Question: I am intentionally creating an error in first task ('create file-1') in block to handle error. The rescue block triggers fine and does the job but then the second task ('create file-2') in block is not executed at all. Why so? how can I ensure that all tasks in my block are executed?
My playbook. Please note the commented lines

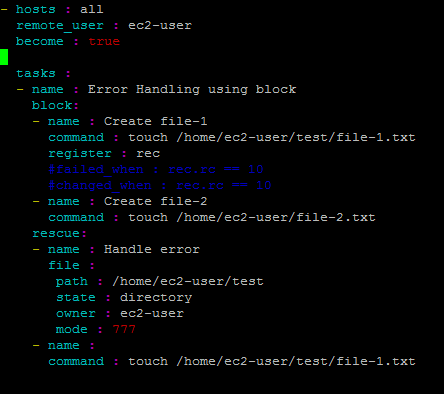
Answer: Your playbook is behaving correctly. A 'rescue' block is a form of exception handling. It allows you to catch and respond to an error that would otherwise cause your playbook to exit, but all other tasks in the block will be skipped. Playbook execution will continue the current block.
If you want to ensure that the second task executes, you could place them in two separate blocks:
'''
- block:
- name: create file-1
command: touch /path/to/file-1.txt
rescue:
- name: handle error
debug:
msg: do some error handling here
- block:
- name: create file-2
command: touch /path/to/file-2.txt
register: file1
rescue:
- name: handle error
debug:
msg: do some error handling here
'''
Or set 'ignore_errors: true' on the 'create file-<n>' blocks and explicitly check for errors after they have both executed:
'''
- name: create file-1
command: touch /path/to/file-1.txt
register: file1
ignore_errors: true
- name: handle errors creating file-1
debug:
msg: do something here
when: file1 is failed
- name: create file-2
command: touch /path/to/file-2.txt
register: file2
ignore_errors: true
- name: handle errors creating file-1
debug:
msg: do something here
when: file2 is failed
'''